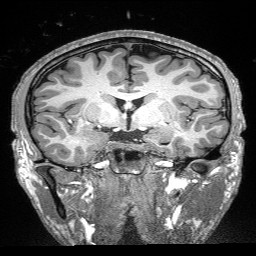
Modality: T1w
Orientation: sagittal